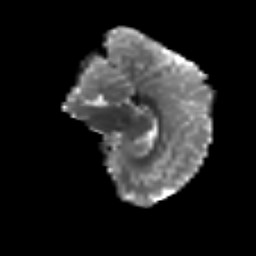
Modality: T2w
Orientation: sagittal
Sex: male
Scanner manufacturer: siemens
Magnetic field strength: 3 T
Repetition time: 5 s
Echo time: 0.071 s